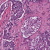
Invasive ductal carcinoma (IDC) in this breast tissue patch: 1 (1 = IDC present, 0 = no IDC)